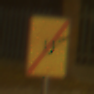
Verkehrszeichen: EndeUmleitung
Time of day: Night
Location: Outdoor (Urban)
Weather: Clear
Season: NotSpecified
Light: Artificial